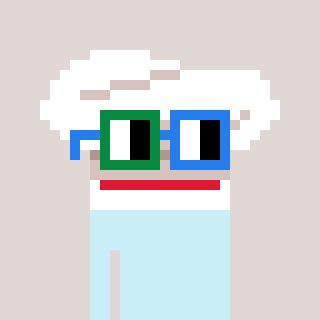
a pixel art character with square green and blue glasses, a chef hat-shaped head and a foggrey-colored body on a warm background